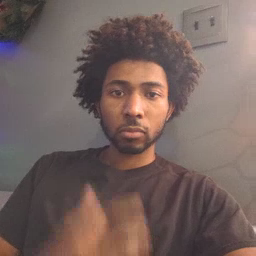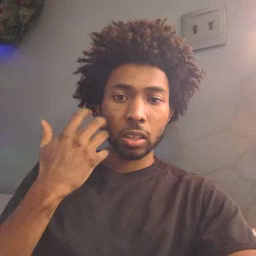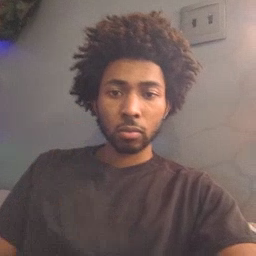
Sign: tiger